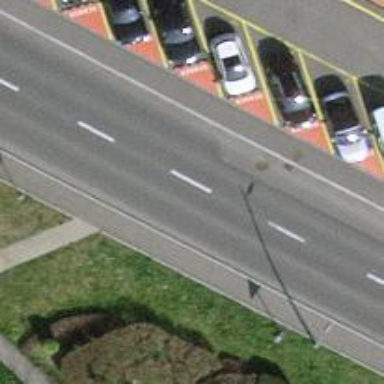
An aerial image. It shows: Footway made of paving stones.